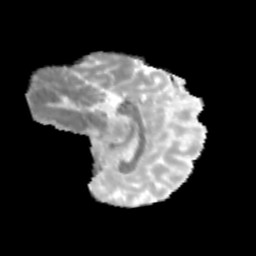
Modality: MD
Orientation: sagittal
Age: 12
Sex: female
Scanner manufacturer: siemens
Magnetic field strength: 3 T
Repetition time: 3.8 s
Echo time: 0.07 s